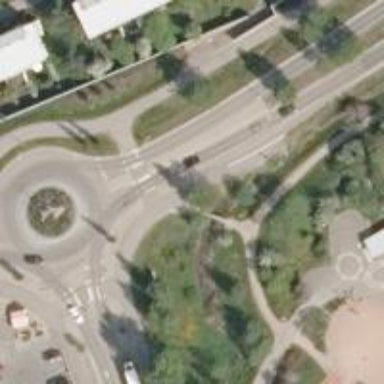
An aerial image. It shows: Footway on bridge.